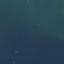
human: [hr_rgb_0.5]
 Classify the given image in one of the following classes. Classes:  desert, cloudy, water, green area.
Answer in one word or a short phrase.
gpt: water